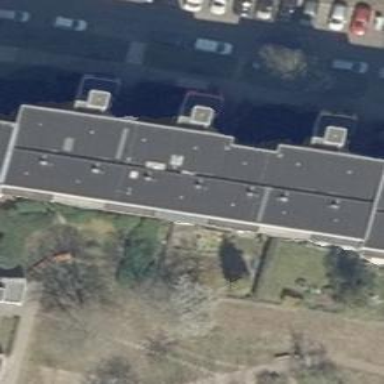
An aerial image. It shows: Apartment building with flat roof.